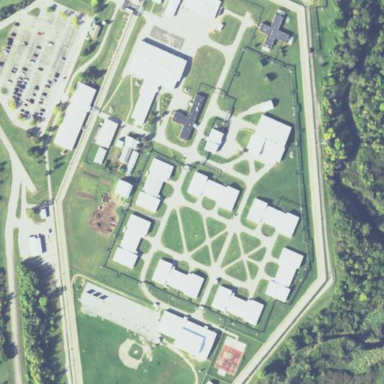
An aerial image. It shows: Prison.